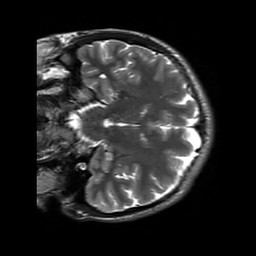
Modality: T2w
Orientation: coronal
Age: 24
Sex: male
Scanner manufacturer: siemens
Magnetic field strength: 3 T
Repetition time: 8.53 s
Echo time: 0.091 s